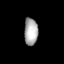
Tissue: lung
Cell type: Endothelial cells
Senescence score: 0.563
Nuclear area (px): 363
Mean DAPI intensity: 172.314